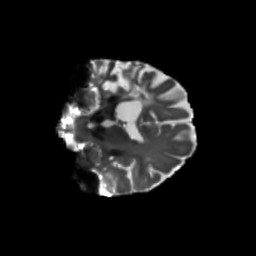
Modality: T2w
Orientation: coronal
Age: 69
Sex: female
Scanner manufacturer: siemens
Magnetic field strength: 3 T
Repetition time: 5.47 s
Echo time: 0.0854 s